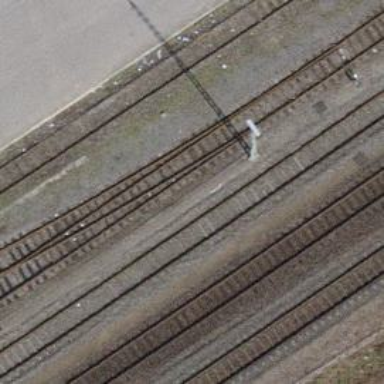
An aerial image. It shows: Railway switch.